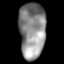
Tissue: lung
Cell type: Fibroblasts
Senescence score: 0.5522
Nuclear area (px): 1457
Mean DAPI intensity: 138.561